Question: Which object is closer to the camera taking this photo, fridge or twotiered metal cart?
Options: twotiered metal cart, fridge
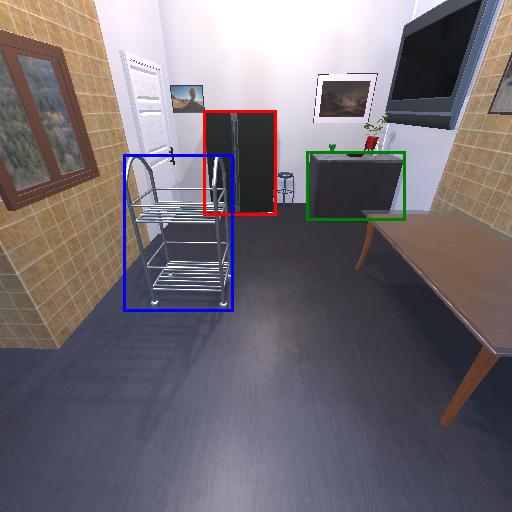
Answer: twotiered metal cart